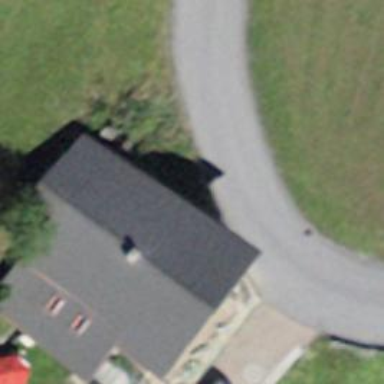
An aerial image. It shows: Building with tile roof.